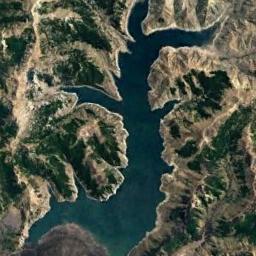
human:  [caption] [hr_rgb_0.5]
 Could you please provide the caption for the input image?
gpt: The ground is uneven around the lake .

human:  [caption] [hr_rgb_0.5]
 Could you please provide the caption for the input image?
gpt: The lake is green in the picture .

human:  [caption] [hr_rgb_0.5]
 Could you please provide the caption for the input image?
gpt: The lake with curved shores lies in a mountainous area covered with some vegetation and the water is dark blue .

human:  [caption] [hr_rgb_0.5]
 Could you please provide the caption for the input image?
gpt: An irregular blue-blue lake is surrounded by yellow-brown mountains with sparse green vegetation .

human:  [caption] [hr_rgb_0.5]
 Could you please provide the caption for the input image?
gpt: There are mountains with green forests around the lake .